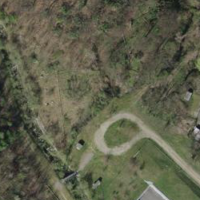
EUNIS habitat code: 55
Species observed at this site:
Acer campestre